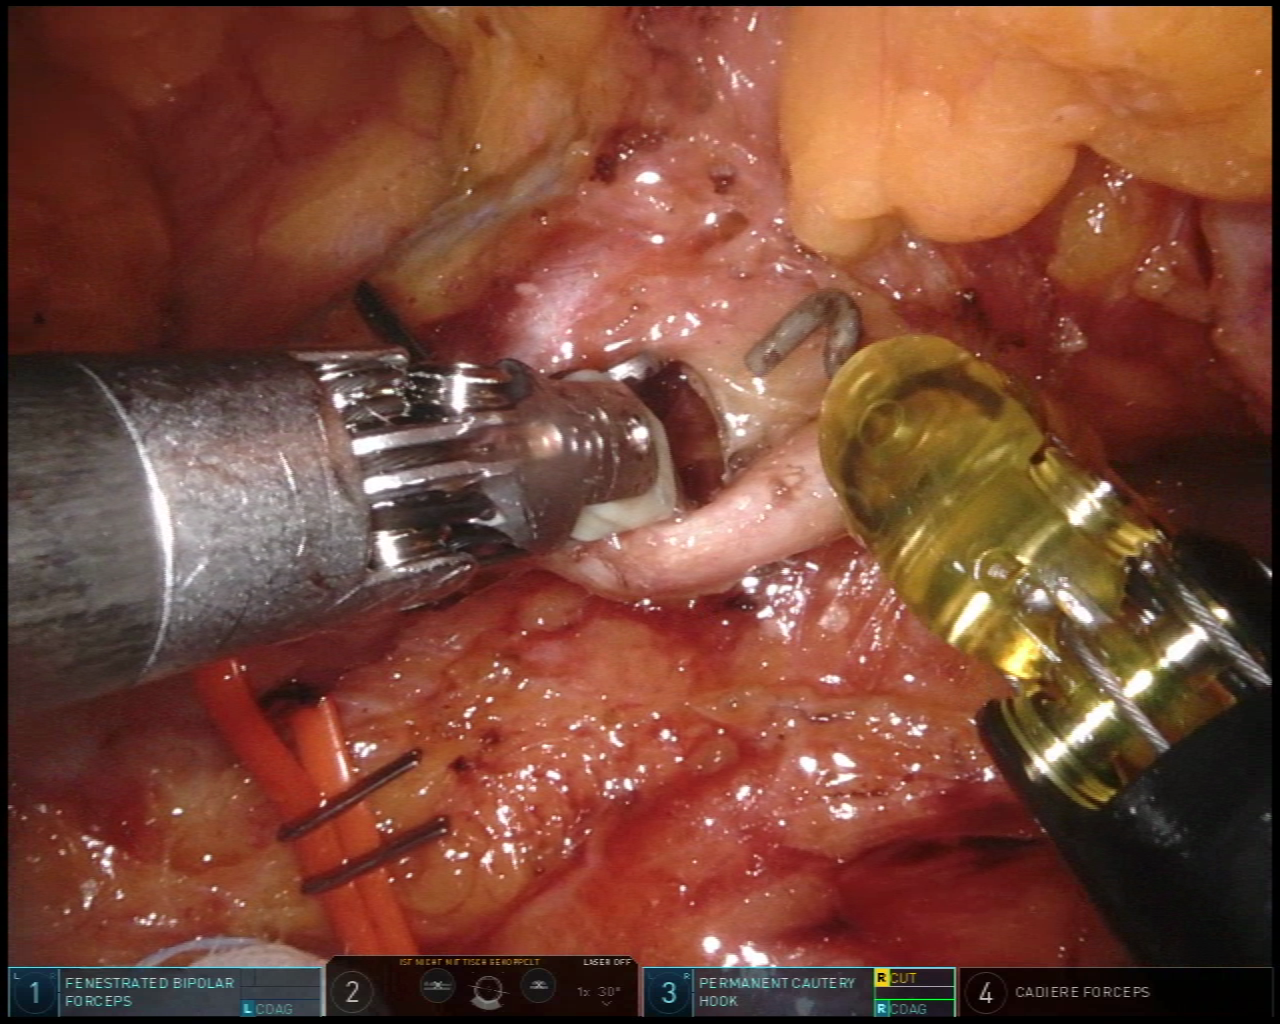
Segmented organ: intestinal_veins
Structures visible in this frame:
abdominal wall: no
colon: no
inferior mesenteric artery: yes
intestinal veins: yes
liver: no
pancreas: no
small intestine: no
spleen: no
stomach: no
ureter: no
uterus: no
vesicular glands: no